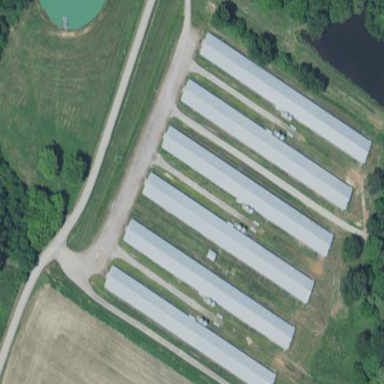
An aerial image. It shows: Farm auxiliary building.